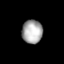
Tissue: lung
Cell type: Endothelial cells
Senescence score: 0.6008
Nuclear area (px): 475
Mean DAPI intensity: 168.453